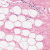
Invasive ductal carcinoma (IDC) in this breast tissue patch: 0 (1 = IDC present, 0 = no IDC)